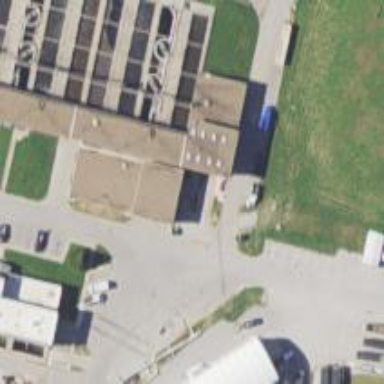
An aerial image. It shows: Industrial building.